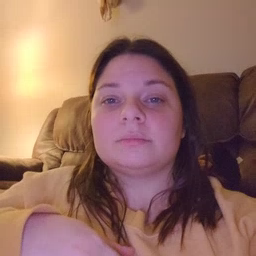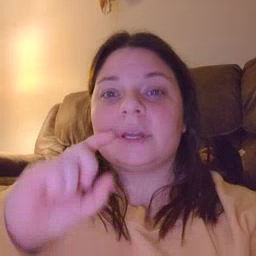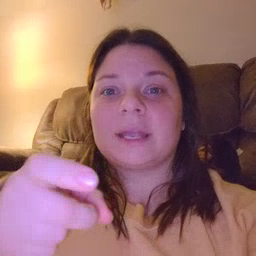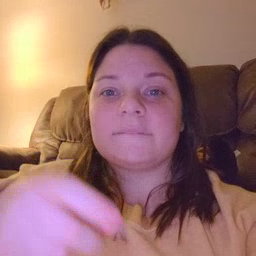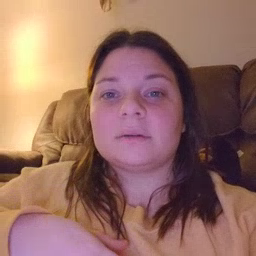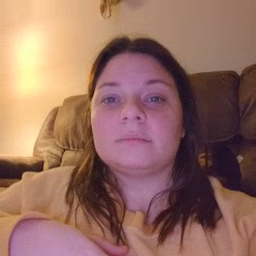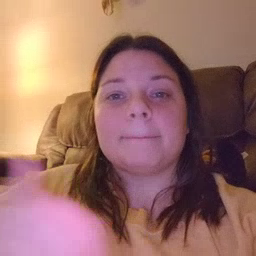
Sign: gift